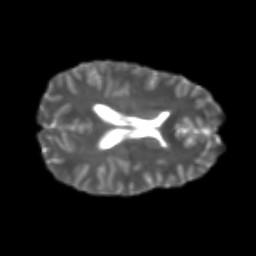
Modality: T2w
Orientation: axial
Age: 21
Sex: female
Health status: healthy
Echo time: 0.074 s